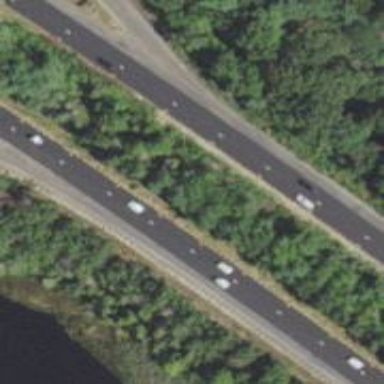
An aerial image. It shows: Motorway junction.